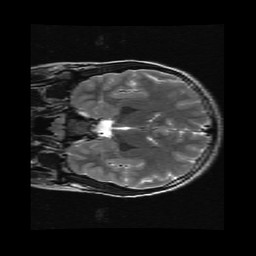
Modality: T2w
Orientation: coronal
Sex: female
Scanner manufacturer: ge
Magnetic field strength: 3 T
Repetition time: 5 s
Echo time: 0.1019 s